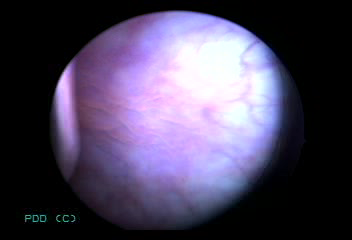
Modality: BLC
Class: Normal mucosa
Bladder cancer association: No